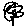
Label: flower